Question: I have Some Sybase Server/Databases. I know 1. Server Name 2. Database Name 3. Username 4. Password. Using this I can connect using ISQL but while using RapidSQL it asks for port. I have existing application which uses DSN, while creating DSN also it asks for port. I am looking for 2 possiblies using RapidSQL/Creating DSN without port or How to find port mumber?
I do not have SQL.ini file.

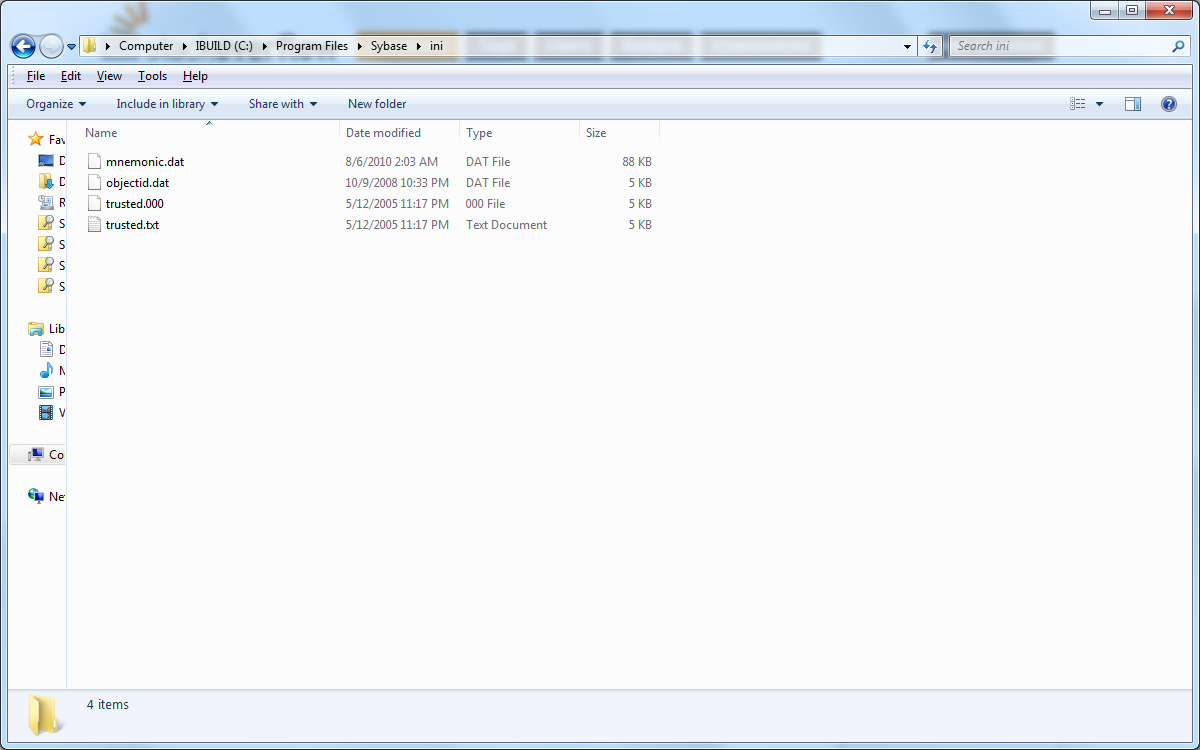
Answer: Try this:
1. Go to start-> RUN -> type dsedit. There will be a mneu "Select Directory Services"
2. Click ok on InterfacesDriver.
3. Highlight your server name on the left pane.
You will see its 'IP/Hostname' and 'Port' number on the right pane.